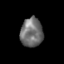
Tissue: skin
Cell type: Epithelial cells
Senescence score: 0.2791
Nuclear area (px): 633
Mean DAPI intensity: 112.507